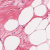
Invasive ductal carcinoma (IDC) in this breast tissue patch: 0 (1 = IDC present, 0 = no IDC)